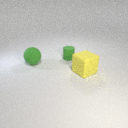
large green rubber sphere to the left of large yellow rubber cube